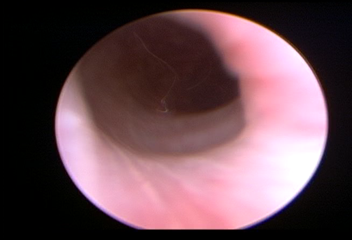
Modality: WLC
Class: Normal mucosa
Bladder cancer association: No